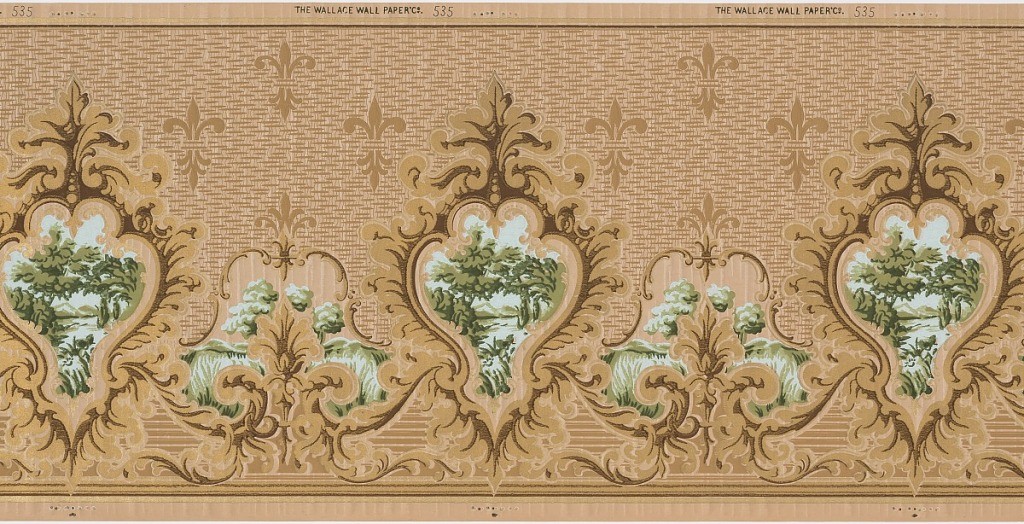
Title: Frieze
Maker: Wallace Wall-Paper Co., Cortland, New York
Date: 1905–1915
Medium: Machine-printed paper
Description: Landscape medallions printed on a textured background pattern containing fleur-de-lis. The companion sidewall is 1979-91-894.